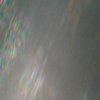
Label: sunburn